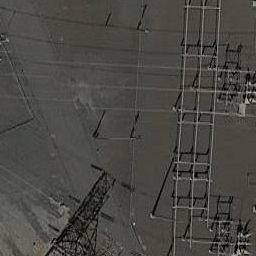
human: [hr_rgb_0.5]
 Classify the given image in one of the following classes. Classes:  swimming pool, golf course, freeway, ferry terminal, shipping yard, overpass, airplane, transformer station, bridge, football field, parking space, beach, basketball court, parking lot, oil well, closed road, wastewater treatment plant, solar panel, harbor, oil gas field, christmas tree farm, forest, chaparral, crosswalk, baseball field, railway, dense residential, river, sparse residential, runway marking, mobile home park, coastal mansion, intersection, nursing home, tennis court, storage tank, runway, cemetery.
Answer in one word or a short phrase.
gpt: transformer station